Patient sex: M
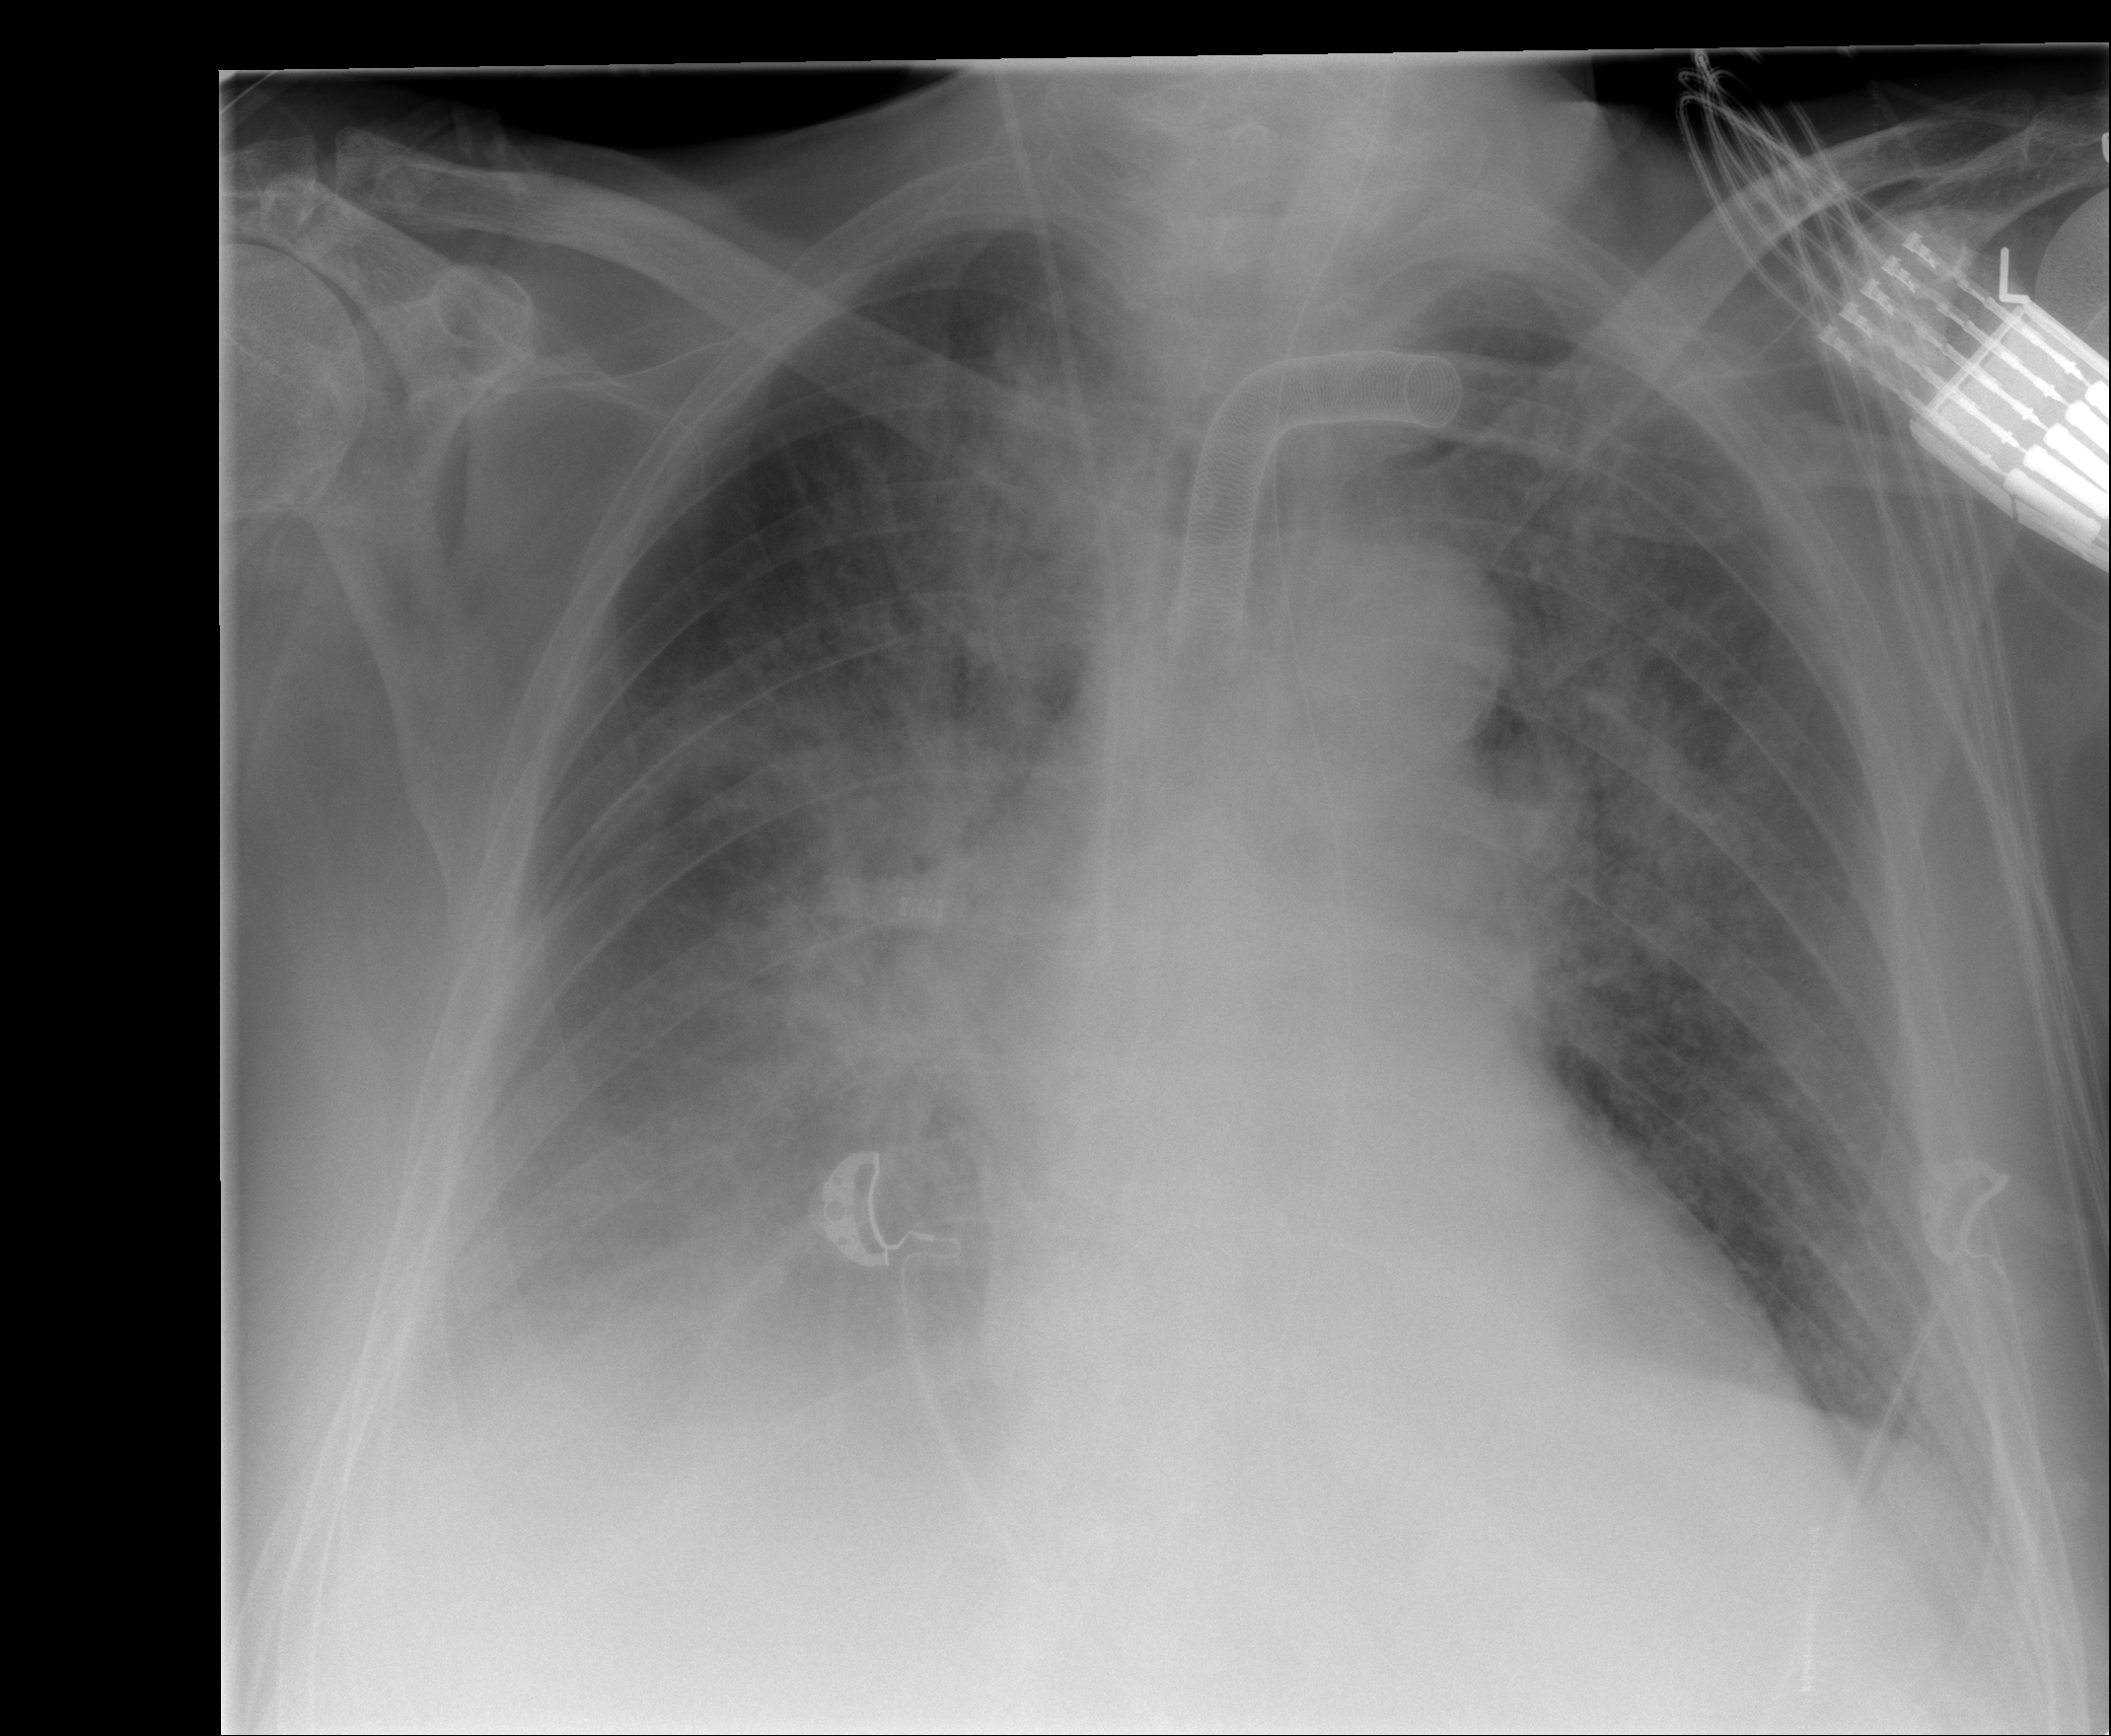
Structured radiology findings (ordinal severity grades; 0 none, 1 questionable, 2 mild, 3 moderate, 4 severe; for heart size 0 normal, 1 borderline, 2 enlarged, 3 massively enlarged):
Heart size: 0
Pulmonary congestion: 3
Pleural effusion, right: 3
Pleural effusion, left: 2
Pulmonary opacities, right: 3
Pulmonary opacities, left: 2
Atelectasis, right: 2
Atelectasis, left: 2